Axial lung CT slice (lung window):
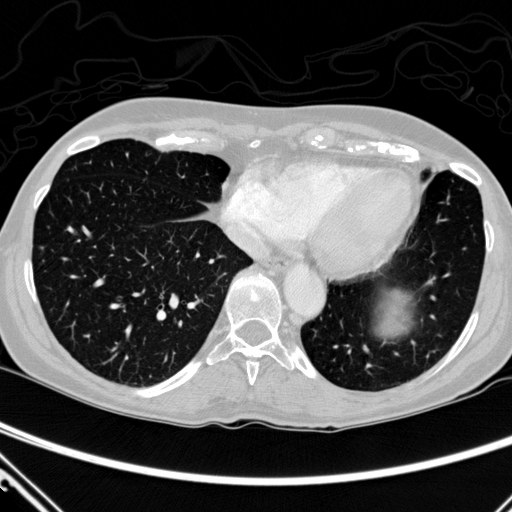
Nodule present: no